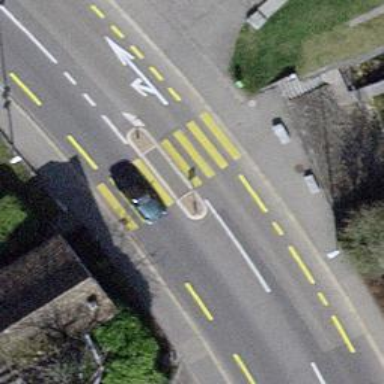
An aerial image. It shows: Marked zebra crossing with island in the middle.